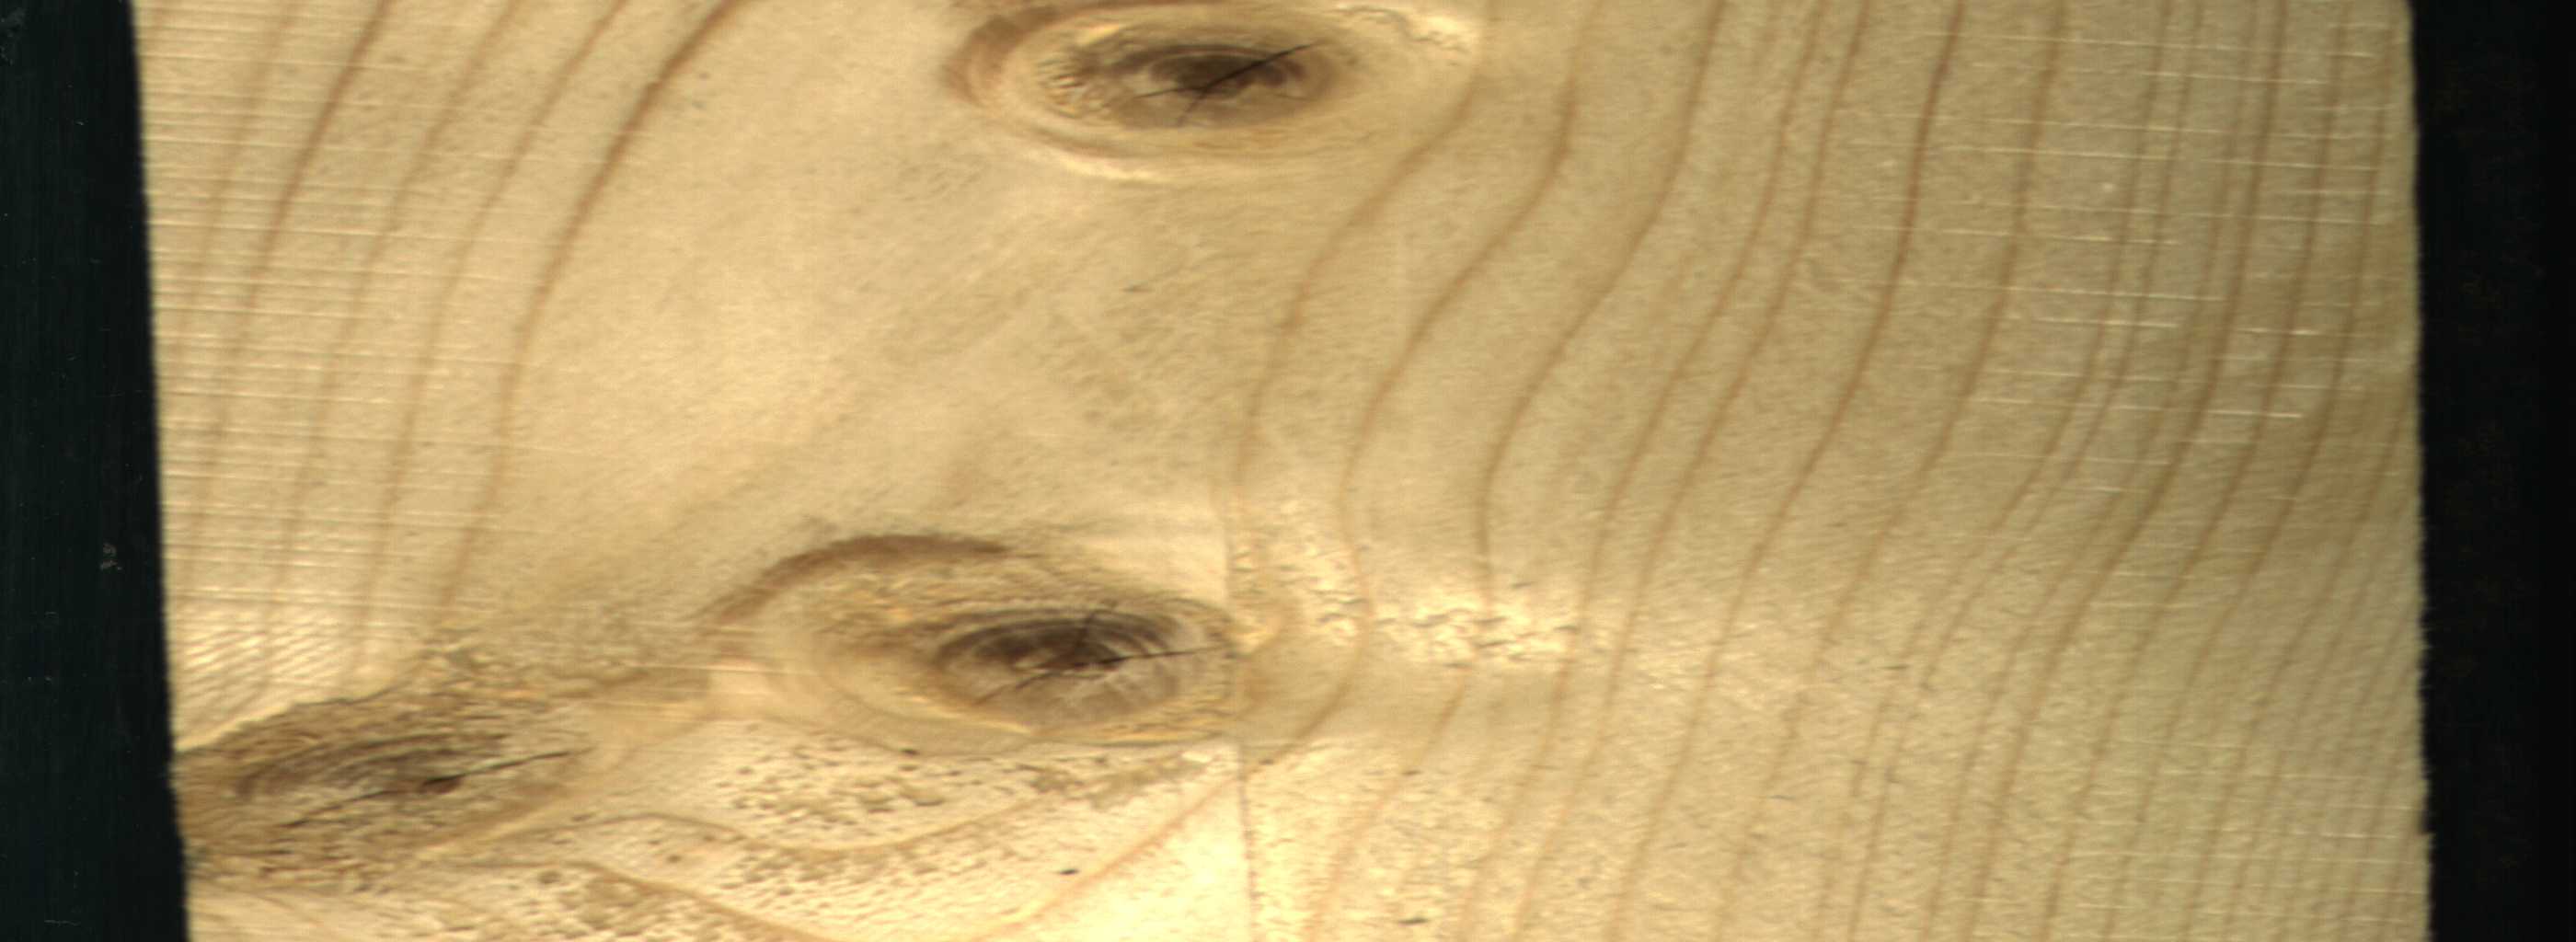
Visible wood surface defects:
knot_with_crack
knot_with_crack
knot_with_crack